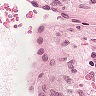
Metastatic tissue present: no